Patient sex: F
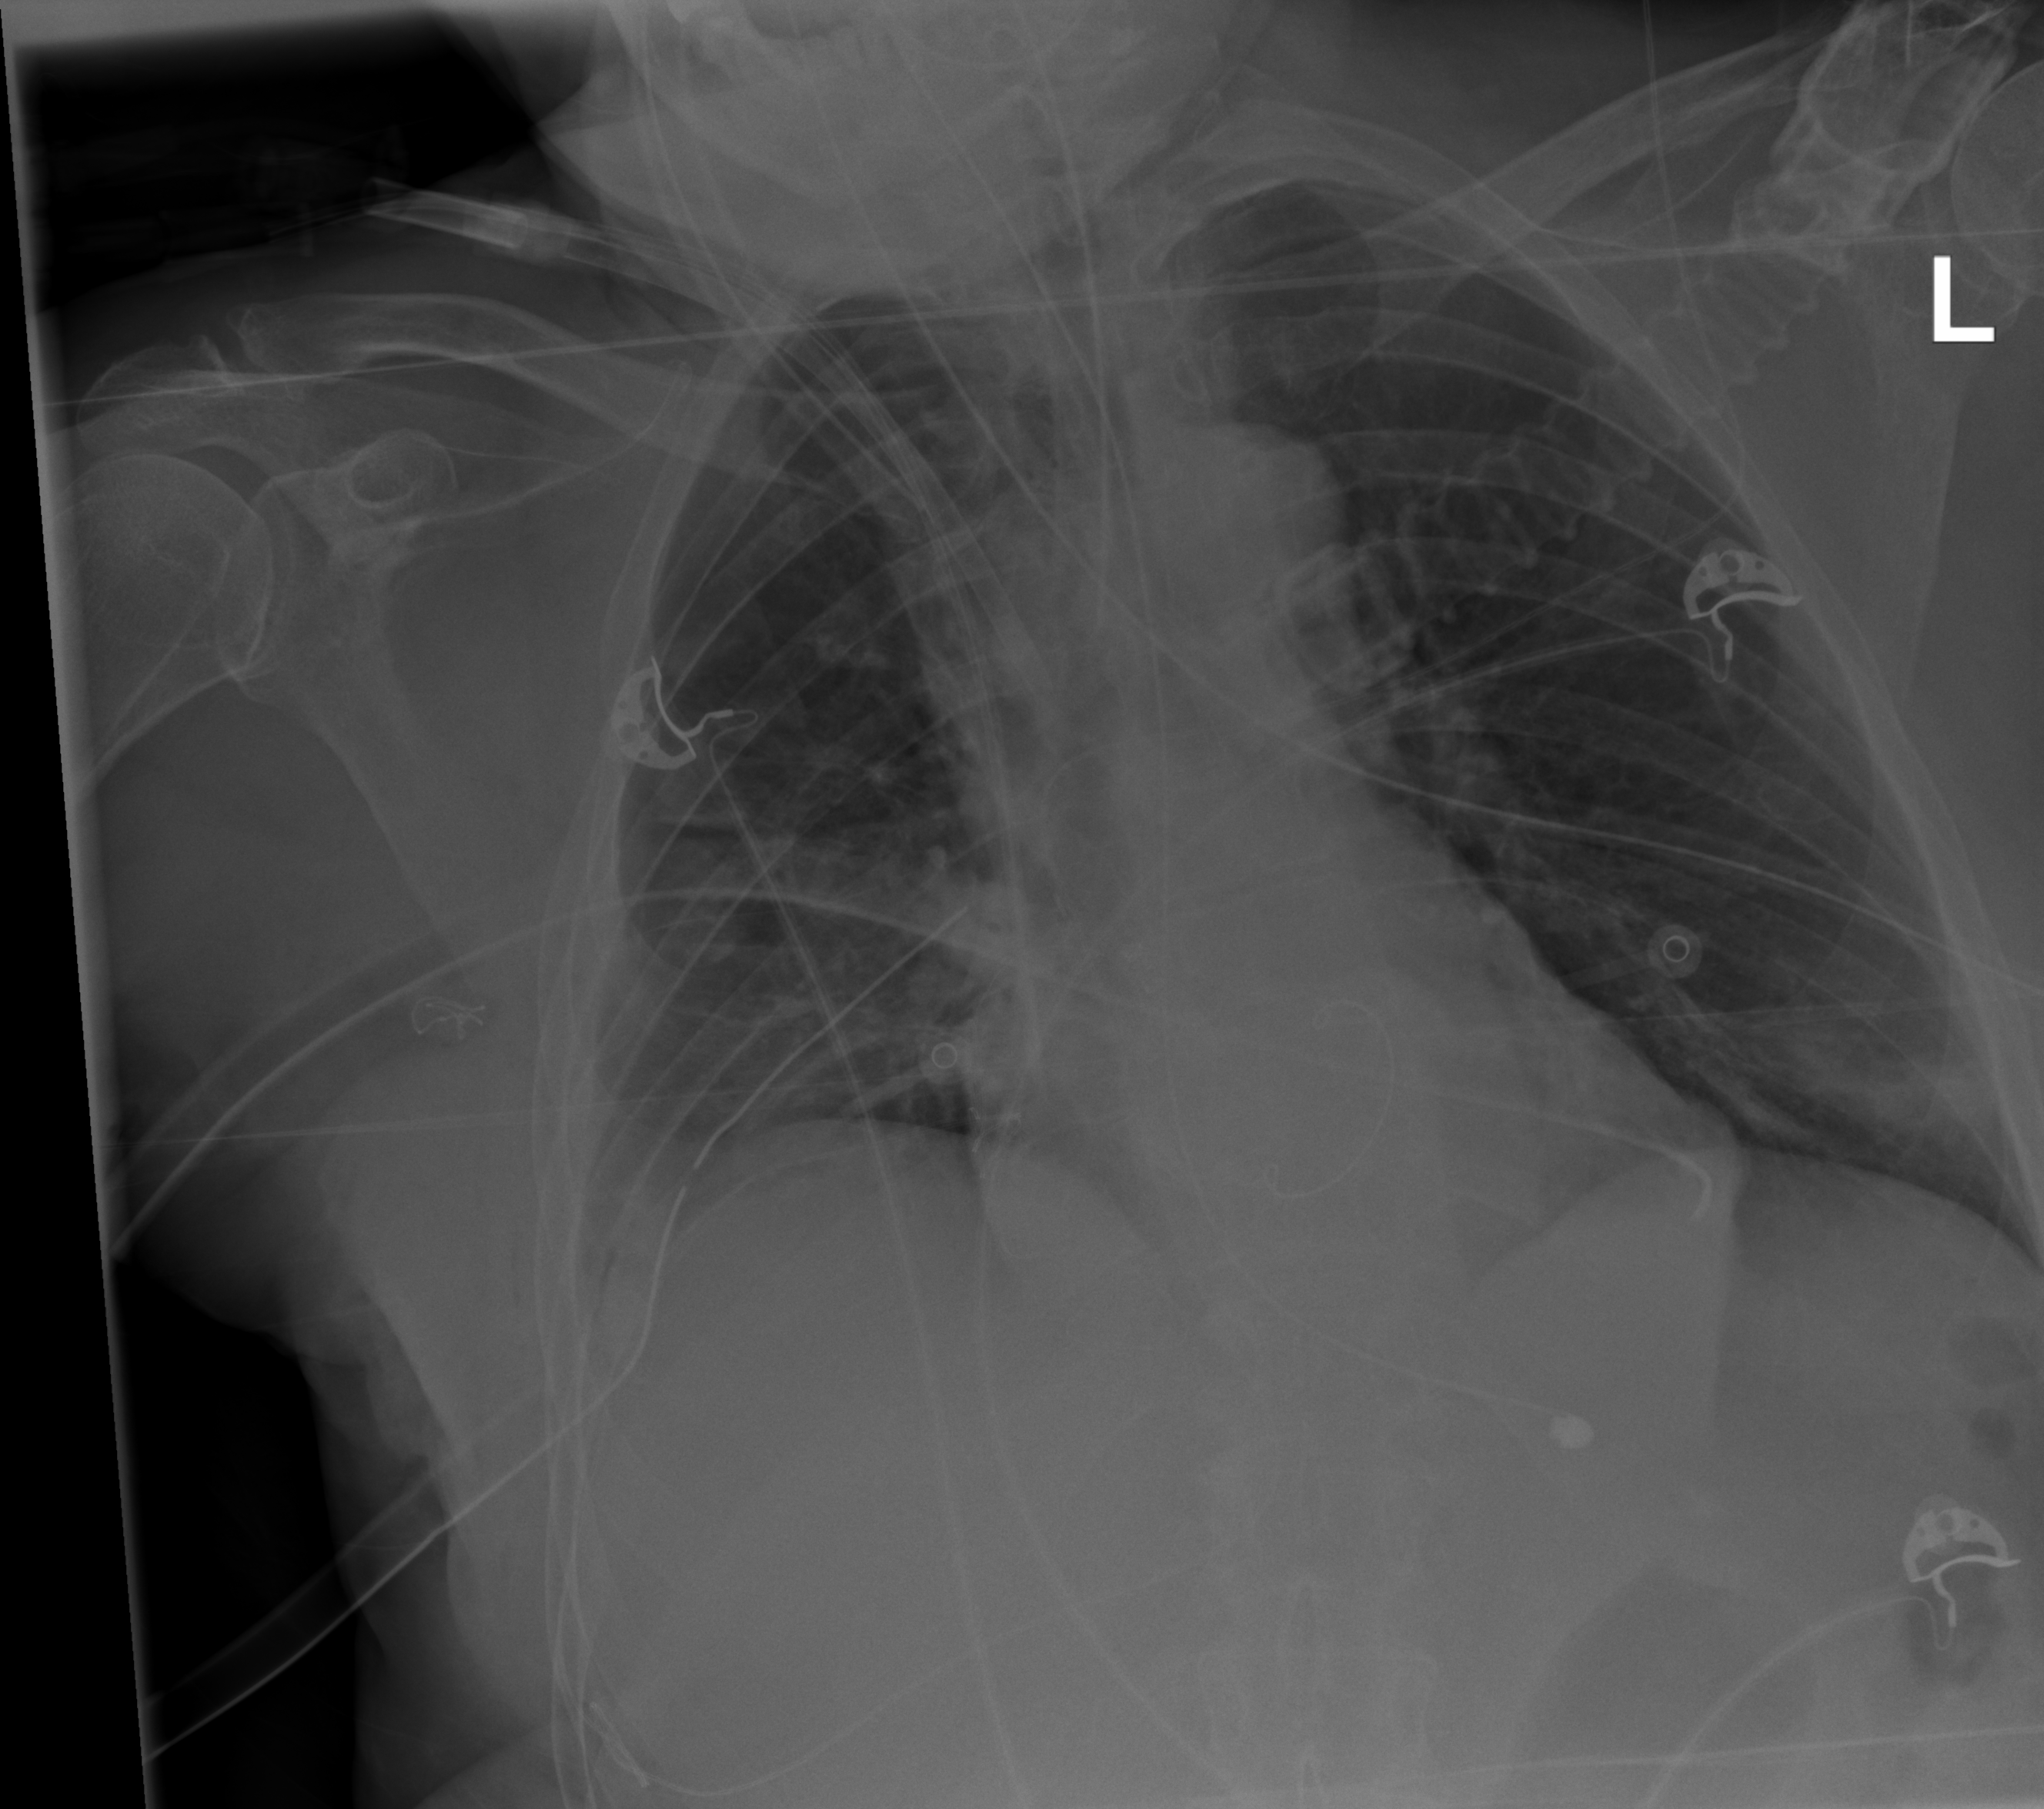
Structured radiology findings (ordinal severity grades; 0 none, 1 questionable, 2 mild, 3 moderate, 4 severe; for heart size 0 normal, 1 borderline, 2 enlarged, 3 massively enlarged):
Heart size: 0
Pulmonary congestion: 1
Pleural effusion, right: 0
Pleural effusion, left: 0
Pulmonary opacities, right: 2
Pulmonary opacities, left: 0
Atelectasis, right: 2
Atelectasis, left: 2